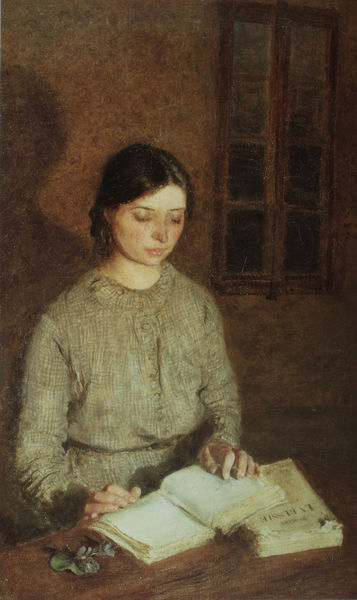
Titel: Dorelia bei Lampenlicht in Toulouse
Künstler: Gwen John
Standort: London
Institution: Anthony d'Offay Gallery
Schlagwörter: gemälde, hand, kopf, schatten, weiß, mädchen, sitzen, abend, blume, braun, fenster, frau, hintergrund, holz, kleid, kreide, licht, nacht, nase, pastell, raum, tisch, zimmer, blick, gürtel, haus, malerei, jung, wand, arm, augen, bibel, gesicht, rahmen, hände, innenraum, portrait, porträt, öl, gewand, haare, kamin, wangen, bücher, zopf, lesen, kerze, konzentriert, buch, schein, bran, studieren, lektüre, händ, mäuse